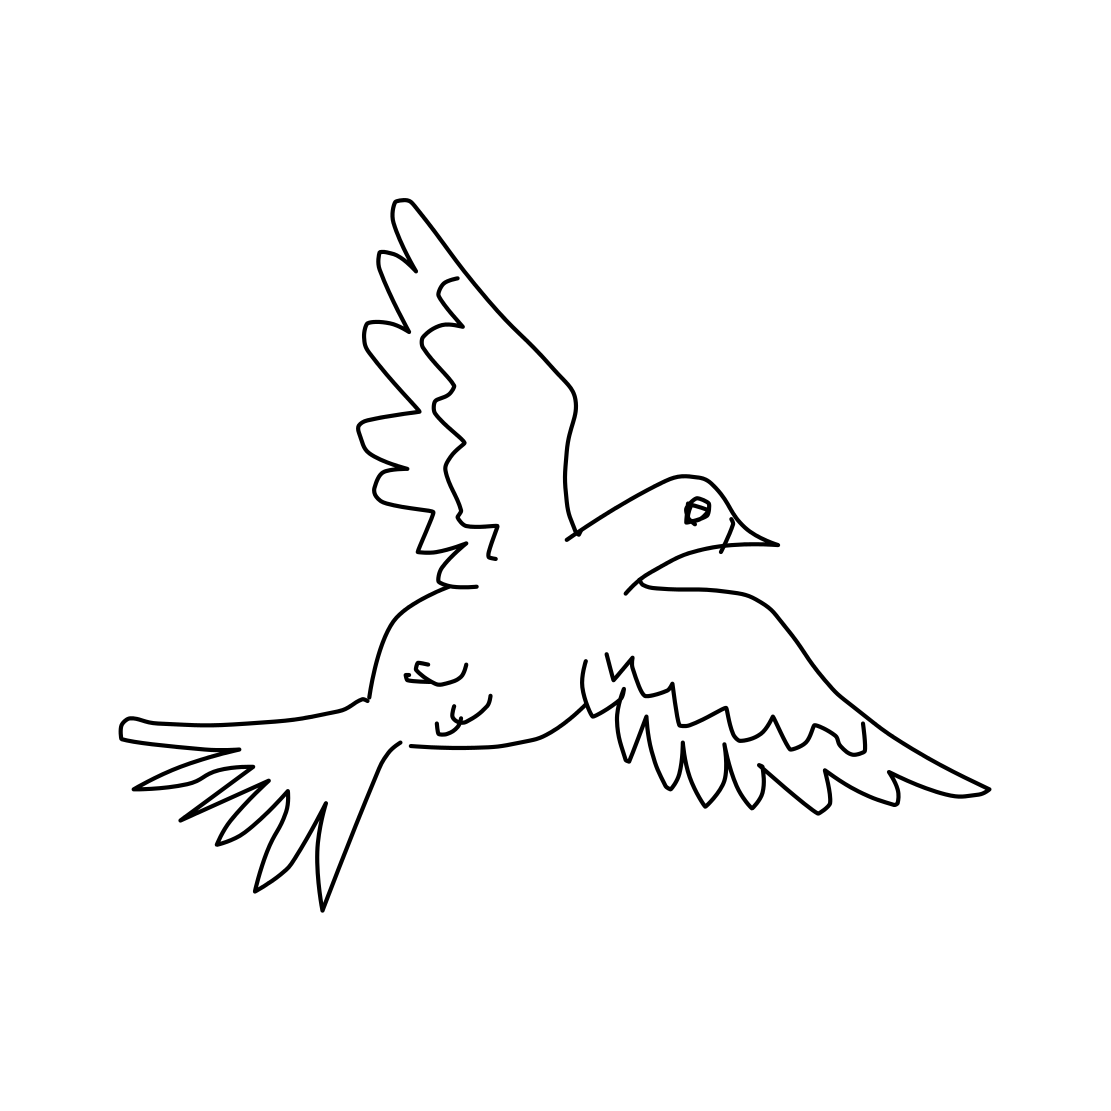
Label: flying bird